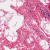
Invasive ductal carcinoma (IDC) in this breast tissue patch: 0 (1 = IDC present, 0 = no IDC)